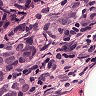
Metastatic tissue present: yes